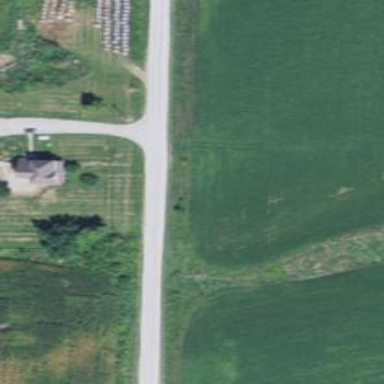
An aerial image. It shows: Unclassified road.